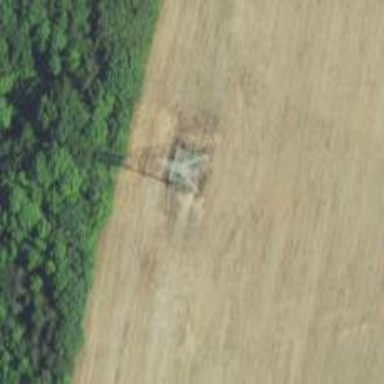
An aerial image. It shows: Lattice structure tower.